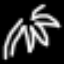
Label: palm tree